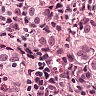
Metastatic tissue present: yes